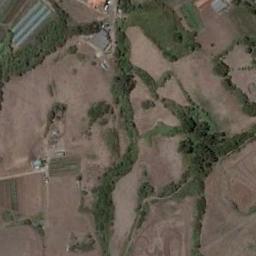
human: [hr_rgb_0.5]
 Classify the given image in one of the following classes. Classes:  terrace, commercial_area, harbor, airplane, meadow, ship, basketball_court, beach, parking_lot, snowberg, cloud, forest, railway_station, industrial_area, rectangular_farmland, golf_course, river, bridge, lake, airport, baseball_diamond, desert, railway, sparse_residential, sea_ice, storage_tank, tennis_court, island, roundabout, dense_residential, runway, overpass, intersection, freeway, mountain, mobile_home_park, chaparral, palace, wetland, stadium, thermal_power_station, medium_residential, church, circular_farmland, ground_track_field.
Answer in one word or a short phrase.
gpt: rectangular_farmland